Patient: sex M, age 66
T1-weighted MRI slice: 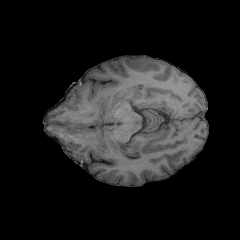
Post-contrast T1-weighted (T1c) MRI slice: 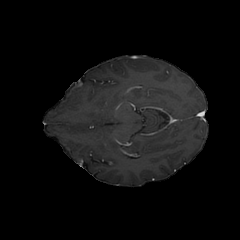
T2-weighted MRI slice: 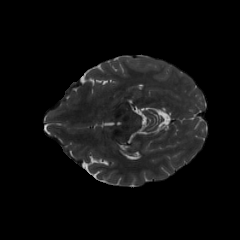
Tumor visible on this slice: no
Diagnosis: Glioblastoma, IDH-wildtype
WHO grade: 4